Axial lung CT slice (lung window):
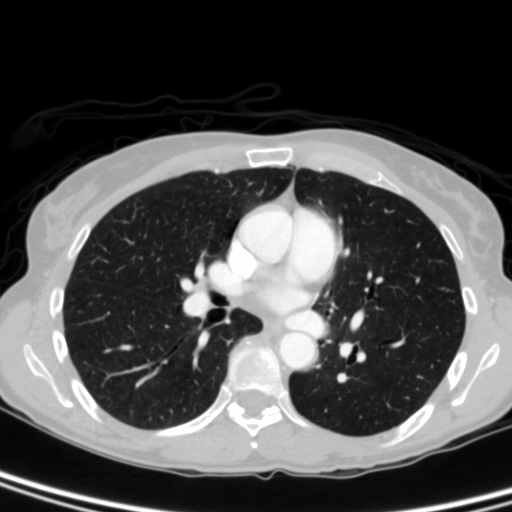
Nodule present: no